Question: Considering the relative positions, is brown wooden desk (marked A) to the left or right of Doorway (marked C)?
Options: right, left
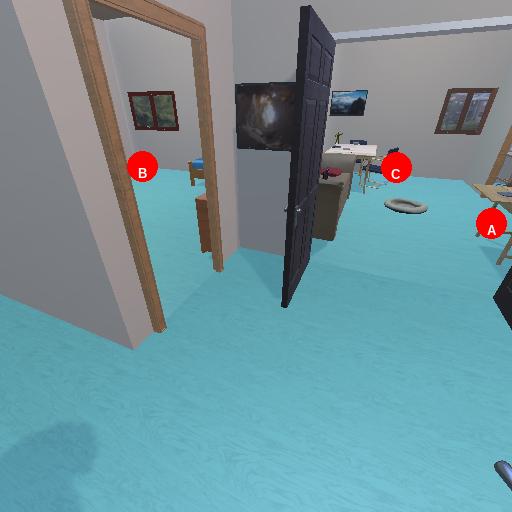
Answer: right